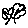
Label: tree